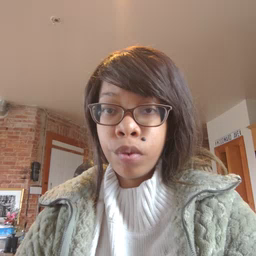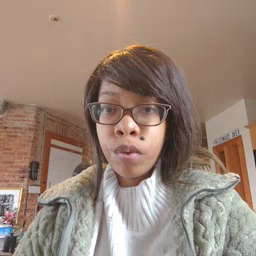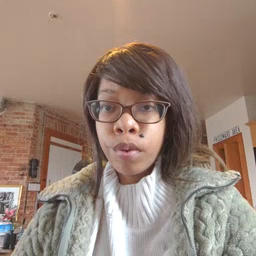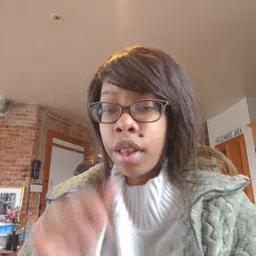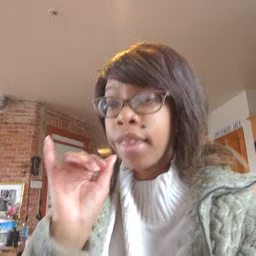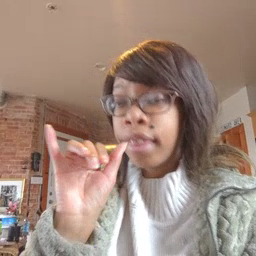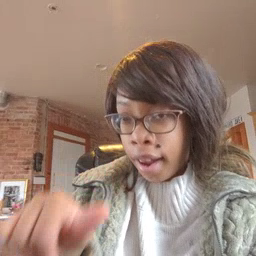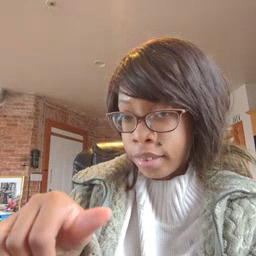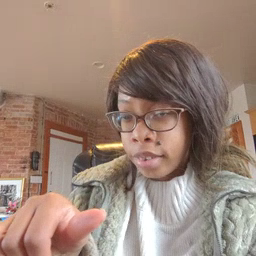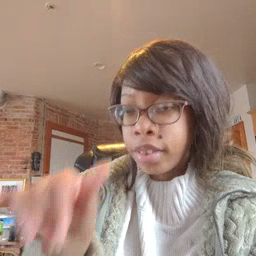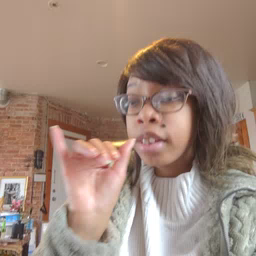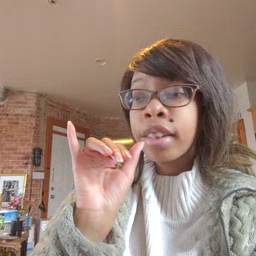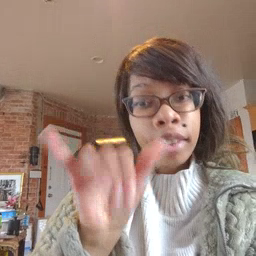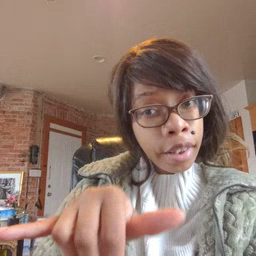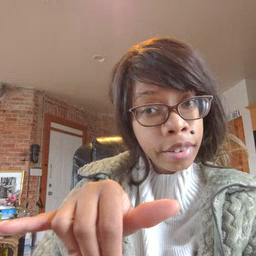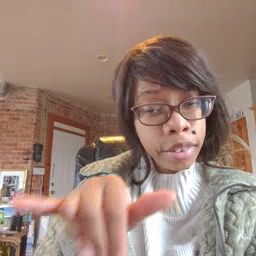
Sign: that